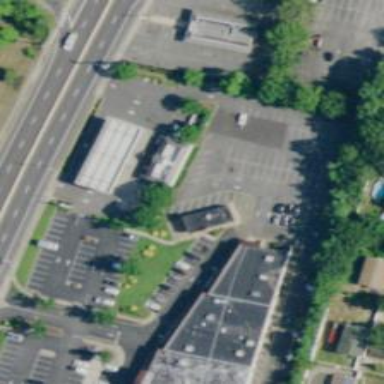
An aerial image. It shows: Convenience shop.